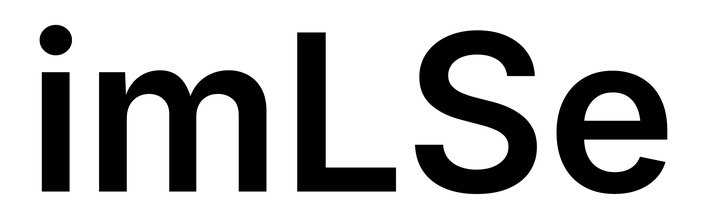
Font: Inter_SemiBold